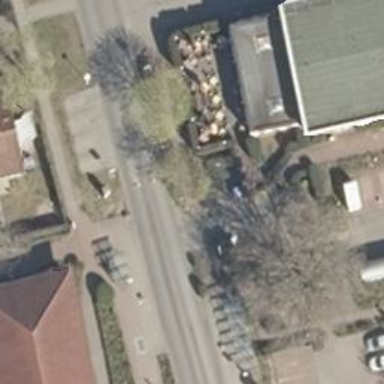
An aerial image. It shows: Footway along the road.